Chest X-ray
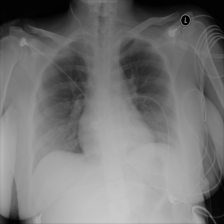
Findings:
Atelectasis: positive
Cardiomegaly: negative
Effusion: negative
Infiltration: negative
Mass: negative
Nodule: negative
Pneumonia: negative
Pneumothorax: negative
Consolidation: negative
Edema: negative
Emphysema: negative
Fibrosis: negative
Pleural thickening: negative
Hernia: negative